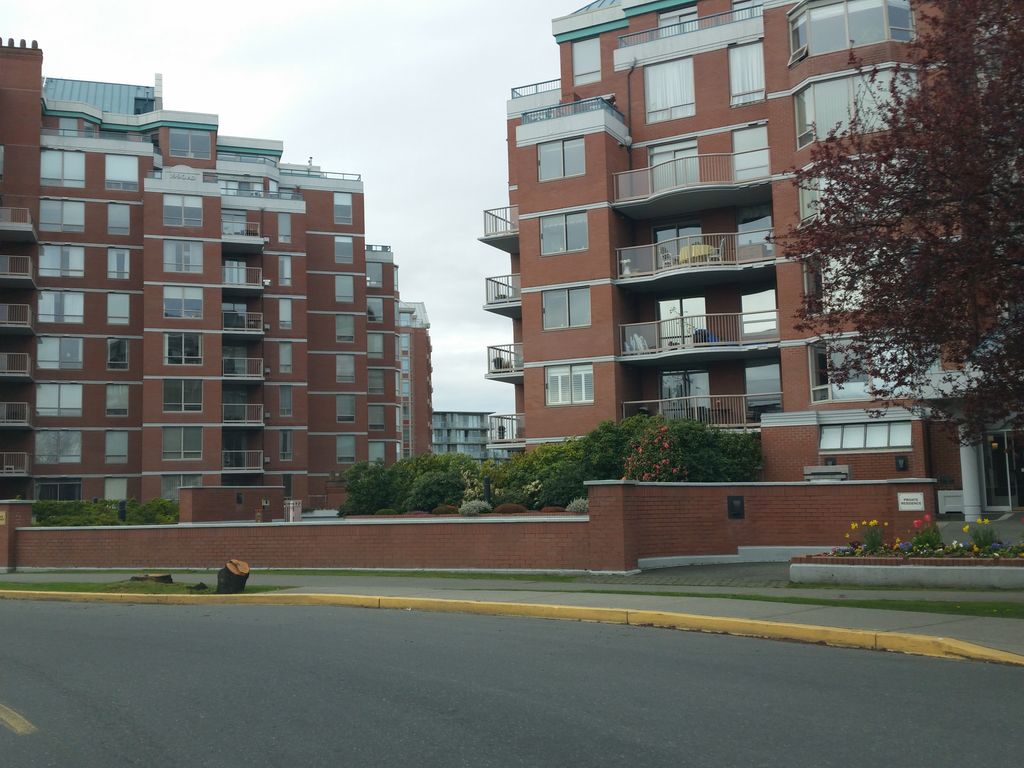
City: victoria